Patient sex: M
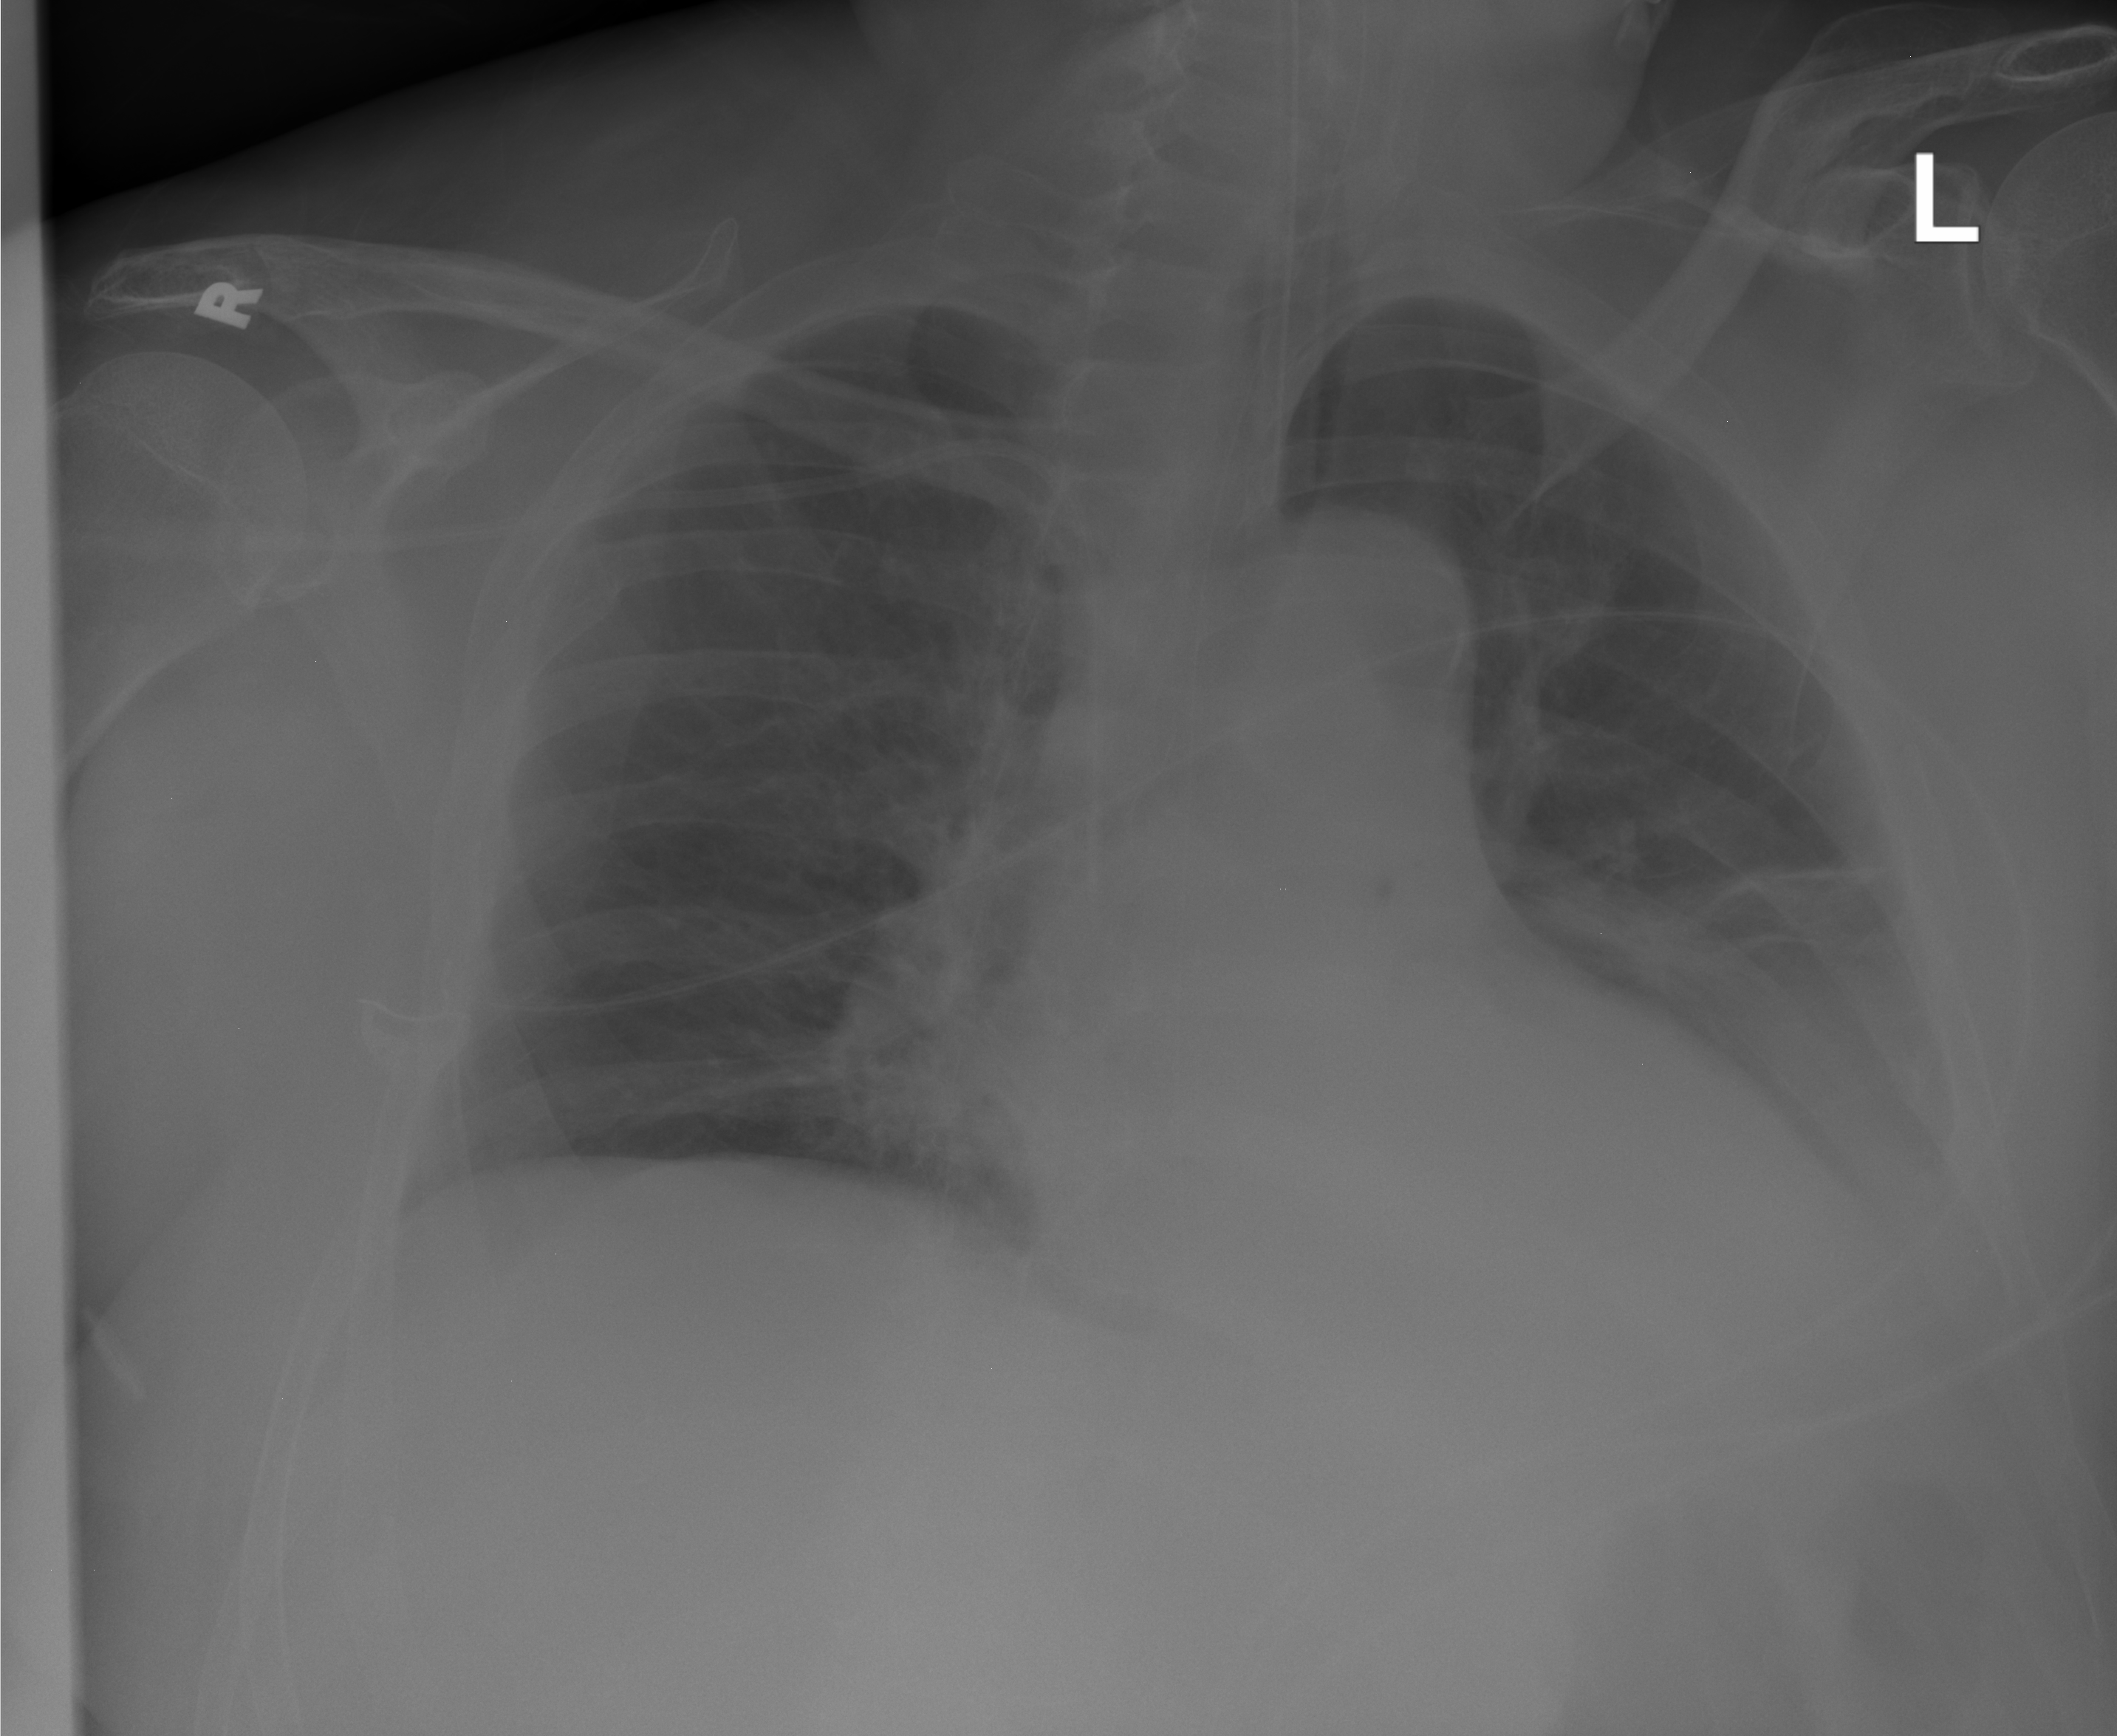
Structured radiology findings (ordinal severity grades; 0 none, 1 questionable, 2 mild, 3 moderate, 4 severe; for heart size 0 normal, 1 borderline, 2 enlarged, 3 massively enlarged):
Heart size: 0
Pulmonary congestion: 0
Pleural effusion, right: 0
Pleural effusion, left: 2
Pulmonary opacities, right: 0
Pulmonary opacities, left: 2
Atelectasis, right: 0
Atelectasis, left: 3